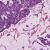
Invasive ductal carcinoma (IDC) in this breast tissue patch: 1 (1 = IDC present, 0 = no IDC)